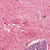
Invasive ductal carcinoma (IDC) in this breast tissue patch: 0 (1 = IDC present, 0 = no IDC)